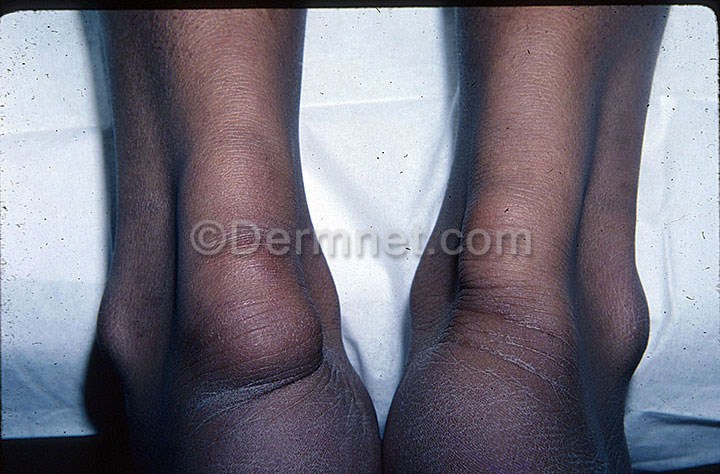
Disease: Systemic Disease